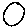
Label: circle